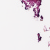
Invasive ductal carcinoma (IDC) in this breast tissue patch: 0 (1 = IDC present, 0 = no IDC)